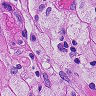
Metastatic tissue present: yes